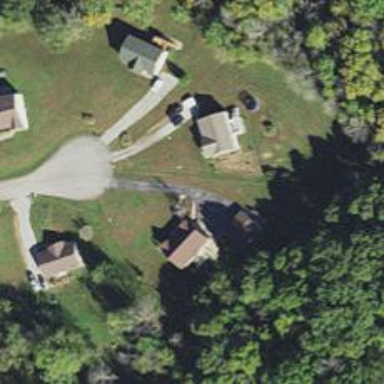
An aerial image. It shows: Driveway leading to service road.